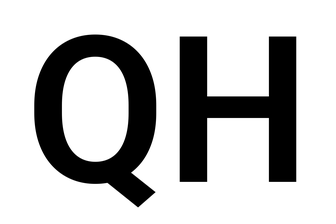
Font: Roboto_SemiBold